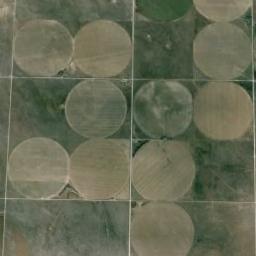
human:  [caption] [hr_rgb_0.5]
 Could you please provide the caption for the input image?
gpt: Several khaki circular farmlands are neatly arranged on the ground .

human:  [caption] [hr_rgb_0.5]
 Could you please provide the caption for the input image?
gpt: Dozens of neatly arranged circular farmlands mixed with earth yellow and light green, .

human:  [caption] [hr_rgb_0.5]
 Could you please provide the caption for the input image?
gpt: There is a large circular field in the upper left corner .

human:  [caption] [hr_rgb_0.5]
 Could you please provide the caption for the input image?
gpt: There are many circular farmlands of the same size arranged neatly .

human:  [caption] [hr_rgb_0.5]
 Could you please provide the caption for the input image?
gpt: There are some bare circle farmland in the green land .